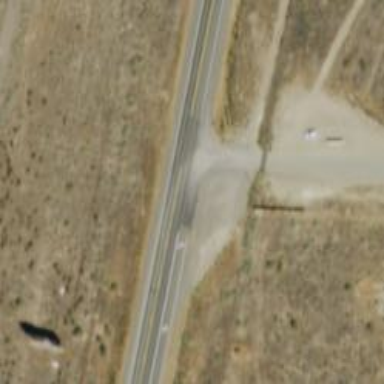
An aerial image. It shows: Asphalt road classified as trunk highway.